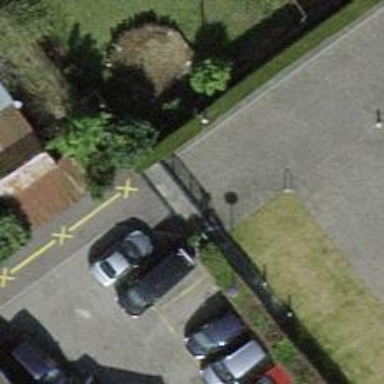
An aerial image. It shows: Bollard.